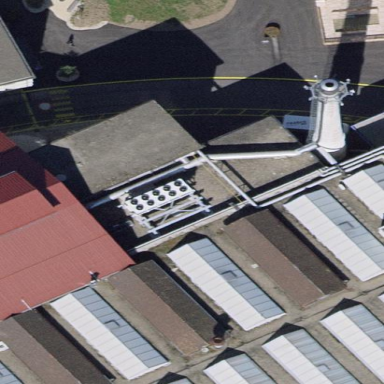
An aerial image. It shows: Industrial building with flat gray roof.